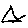
Label: triangle